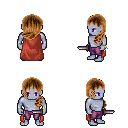
a pixel art fantasy rpg character, male body template, dark elf, purple skin, maroon cape, magenta pants, brown left-swept hairstyle, bracelets, dagger, four views (front, back, left, right), 2x2 character sprite sheet, small pixel art, hard edges, no anti-aliasing